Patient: sex F, age 59
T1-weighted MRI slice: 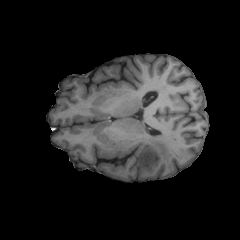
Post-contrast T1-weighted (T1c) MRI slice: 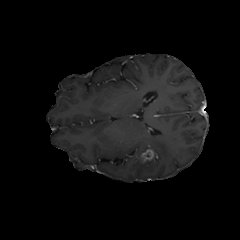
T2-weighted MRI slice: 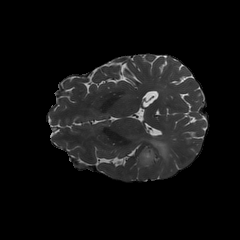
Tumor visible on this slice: yes
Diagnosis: Glioblastoma, IDH-wildtype
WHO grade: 4